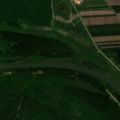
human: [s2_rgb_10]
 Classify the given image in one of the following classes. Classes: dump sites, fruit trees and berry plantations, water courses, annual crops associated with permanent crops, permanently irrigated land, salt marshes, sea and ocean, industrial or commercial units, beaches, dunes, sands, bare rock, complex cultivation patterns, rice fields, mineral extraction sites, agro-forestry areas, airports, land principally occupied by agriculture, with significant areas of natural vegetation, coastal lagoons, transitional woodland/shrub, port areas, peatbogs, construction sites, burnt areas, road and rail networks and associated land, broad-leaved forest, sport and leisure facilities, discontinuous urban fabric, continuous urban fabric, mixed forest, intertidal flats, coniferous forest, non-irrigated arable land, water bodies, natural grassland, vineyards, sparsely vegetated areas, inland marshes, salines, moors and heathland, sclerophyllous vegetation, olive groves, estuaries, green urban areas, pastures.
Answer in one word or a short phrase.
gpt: non-irrigated arable land, broad-leaved forest, transitional woodland/shrub, water courses